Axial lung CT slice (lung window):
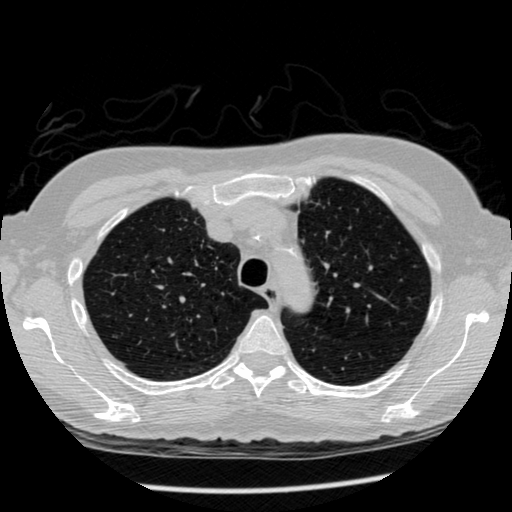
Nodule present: no